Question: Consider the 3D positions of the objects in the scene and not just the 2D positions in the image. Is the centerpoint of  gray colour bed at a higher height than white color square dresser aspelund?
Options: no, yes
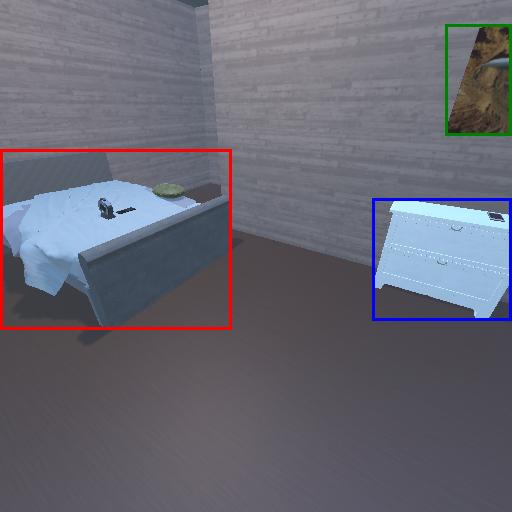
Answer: no